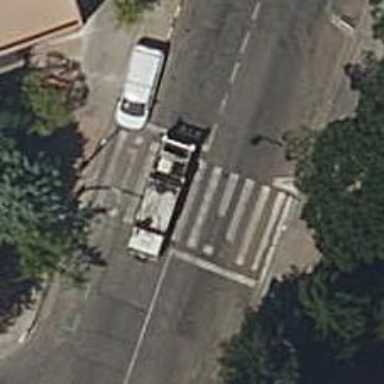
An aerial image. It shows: Uncontrolled crossing on road with traffic signals.